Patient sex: M
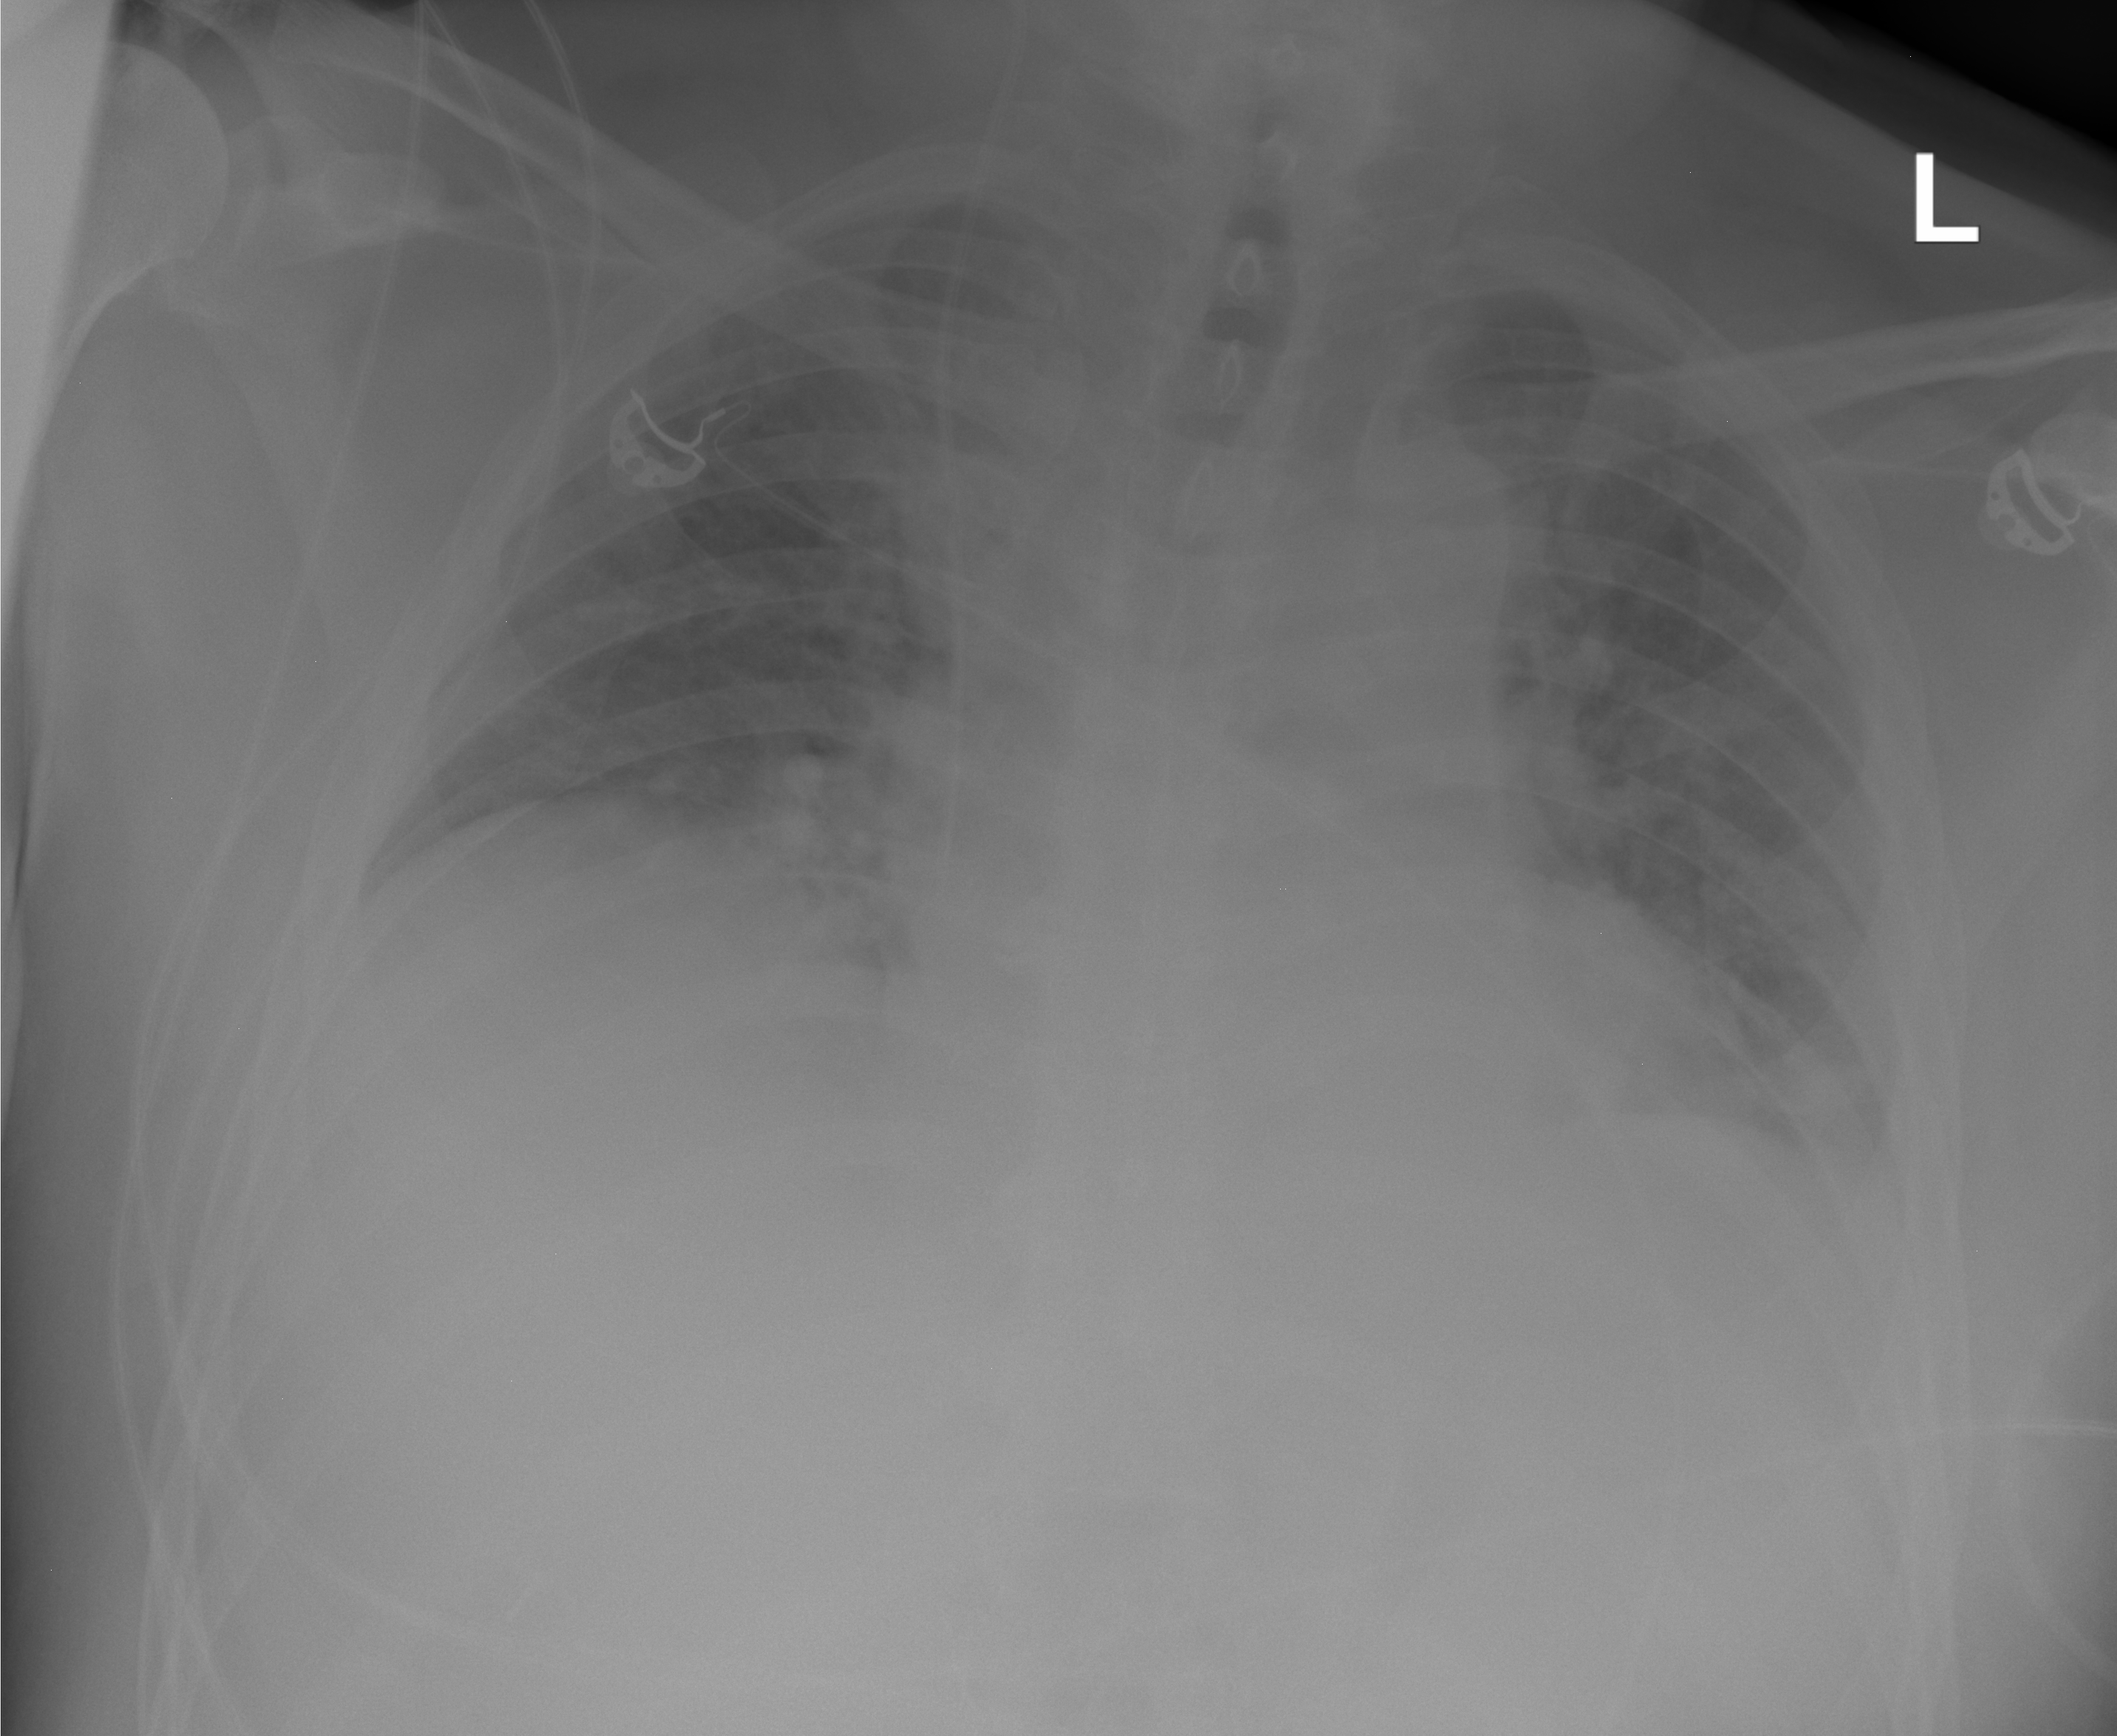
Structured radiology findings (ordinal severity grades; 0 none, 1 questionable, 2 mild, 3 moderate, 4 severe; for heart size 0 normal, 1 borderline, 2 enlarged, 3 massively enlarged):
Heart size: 0
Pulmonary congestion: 2
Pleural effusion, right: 0
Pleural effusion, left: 0
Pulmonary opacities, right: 0
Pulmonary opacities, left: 0
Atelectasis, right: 0
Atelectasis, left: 0